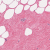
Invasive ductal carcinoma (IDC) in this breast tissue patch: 0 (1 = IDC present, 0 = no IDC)